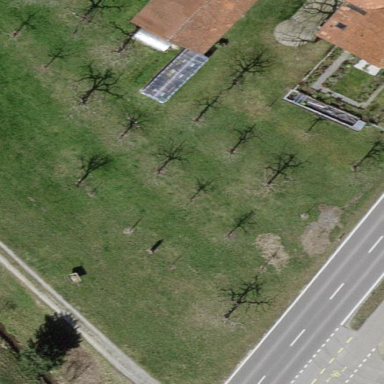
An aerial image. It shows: Orchard.